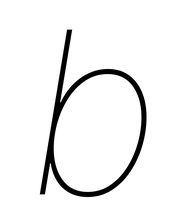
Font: Inter-Italic_Thin_Italic